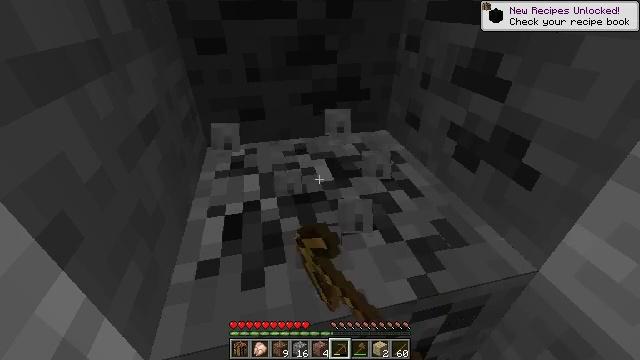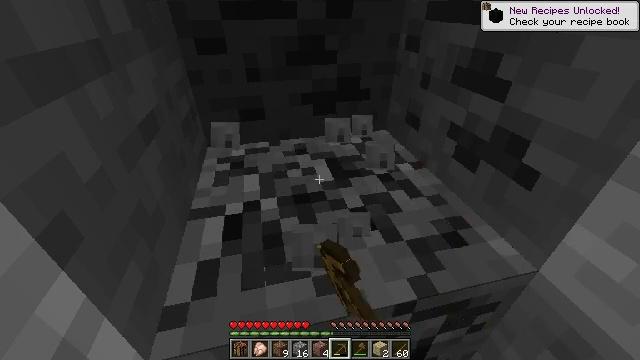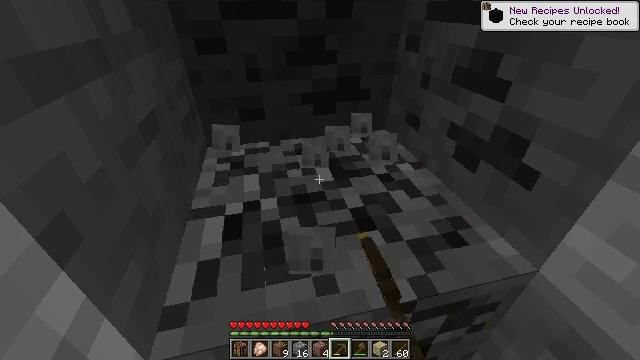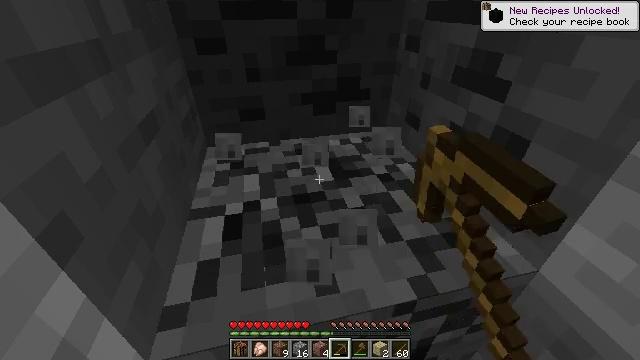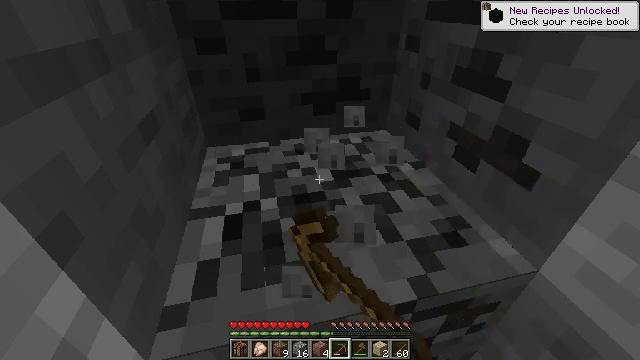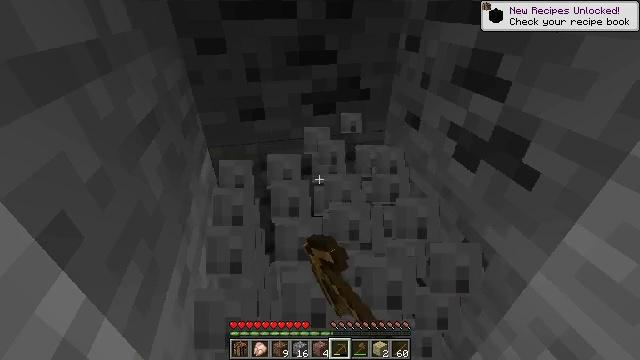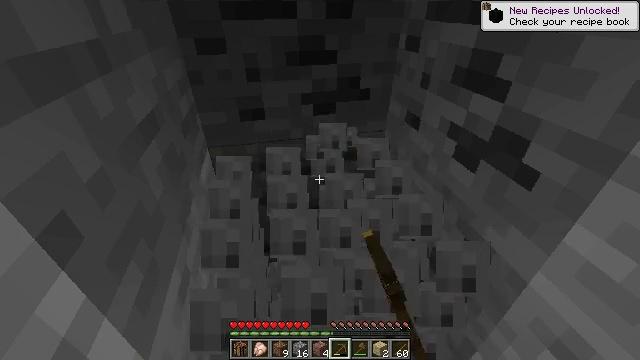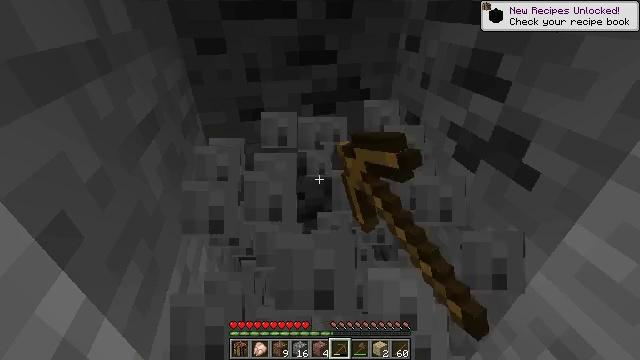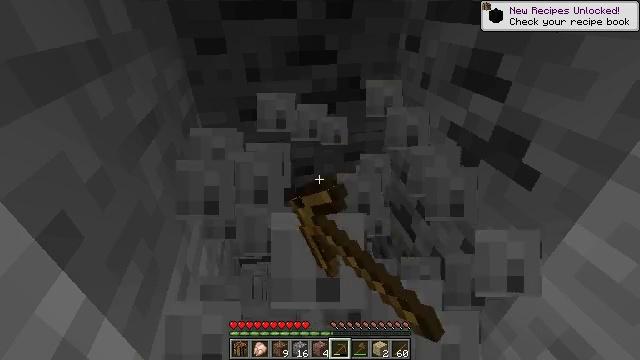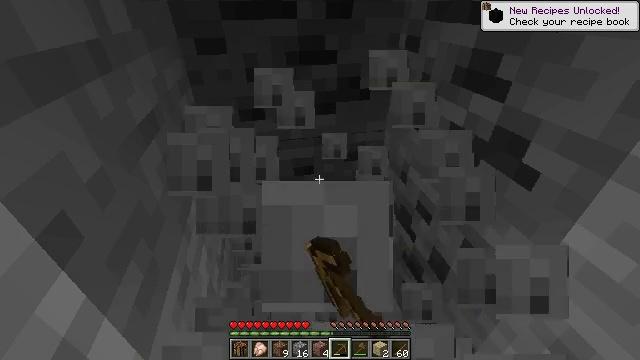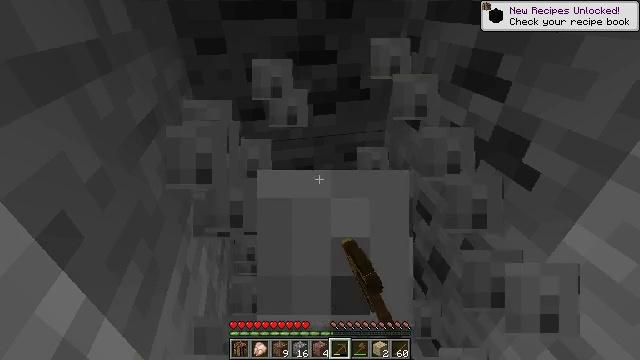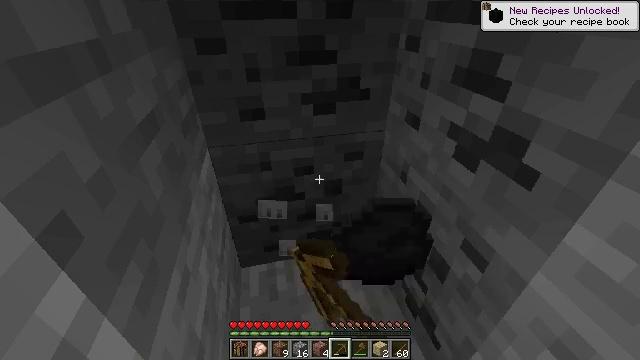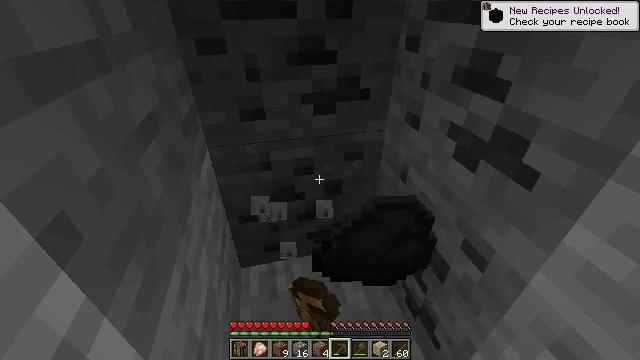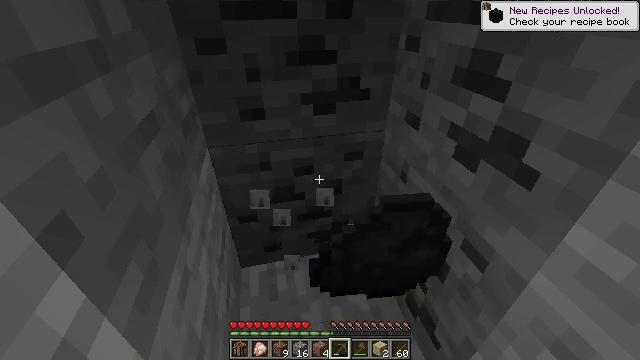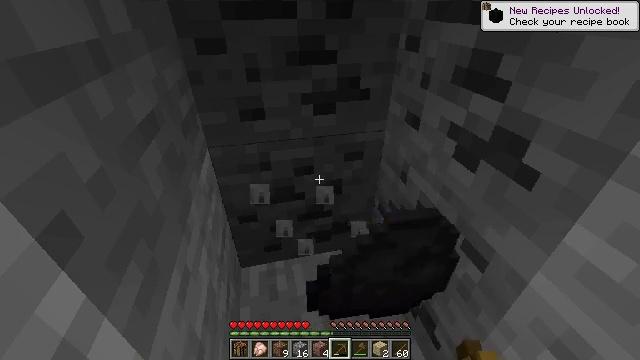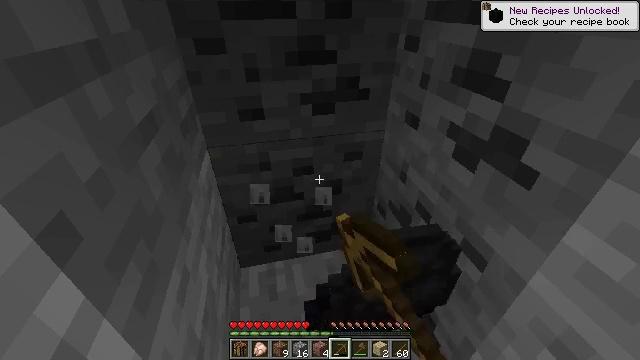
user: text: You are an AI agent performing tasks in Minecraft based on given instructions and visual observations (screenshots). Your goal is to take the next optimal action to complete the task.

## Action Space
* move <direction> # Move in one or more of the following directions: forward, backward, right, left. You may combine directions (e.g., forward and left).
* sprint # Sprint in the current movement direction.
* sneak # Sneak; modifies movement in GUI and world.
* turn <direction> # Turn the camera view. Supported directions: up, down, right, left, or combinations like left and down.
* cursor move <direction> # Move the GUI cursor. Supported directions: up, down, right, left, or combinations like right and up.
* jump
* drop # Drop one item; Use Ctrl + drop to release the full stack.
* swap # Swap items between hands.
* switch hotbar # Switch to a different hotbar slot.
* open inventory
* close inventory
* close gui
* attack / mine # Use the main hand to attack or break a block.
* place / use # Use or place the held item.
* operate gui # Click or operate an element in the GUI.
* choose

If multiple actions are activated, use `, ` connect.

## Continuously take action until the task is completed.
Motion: motion action
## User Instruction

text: Gather coal ore with a pickaxe.
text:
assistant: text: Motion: attack / mine
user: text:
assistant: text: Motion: attack / mine
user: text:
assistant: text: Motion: attack / mine
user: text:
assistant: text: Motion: attack / mine
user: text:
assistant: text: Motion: attack / mine
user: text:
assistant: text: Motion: attack / mine
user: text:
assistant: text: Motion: attack / mine
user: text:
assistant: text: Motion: attack / mine
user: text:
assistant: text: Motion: attack / mine
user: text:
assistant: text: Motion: attack / mine
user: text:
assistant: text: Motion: attack / mine
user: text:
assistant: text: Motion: attack / mine
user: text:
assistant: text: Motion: attack / mine
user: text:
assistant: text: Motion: attack / mine
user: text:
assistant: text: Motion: attack / mine
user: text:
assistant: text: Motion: attack / mine
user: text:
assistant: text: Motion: attack / mine
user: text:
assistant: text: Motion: attack / mine
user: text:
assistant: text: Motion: attack / mine
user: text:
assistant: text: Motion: attack / mine
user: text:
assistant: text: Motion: attack / mine
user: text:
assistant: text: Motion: attack / mine
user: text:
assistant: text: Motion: attack / mine
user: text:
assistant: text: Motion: attack / mine
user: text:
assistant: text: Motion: attack / mine
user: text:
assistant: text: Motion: attack / mine
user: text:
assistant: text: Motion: attack / mine
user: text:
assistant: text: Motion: attack / mine
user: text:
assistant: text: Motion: attack / mine
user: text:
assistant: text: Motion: attack / mine